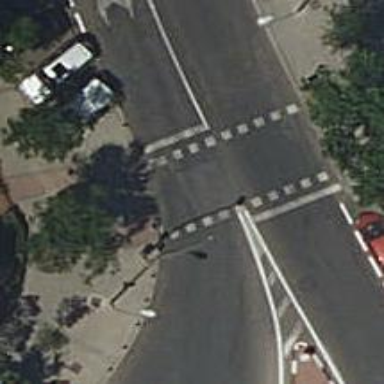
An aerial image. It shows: Crossing with traffic signals.